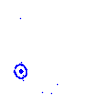
Particle: kaon